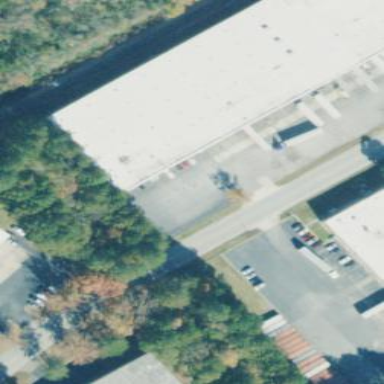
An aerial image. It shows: Warehouse building.